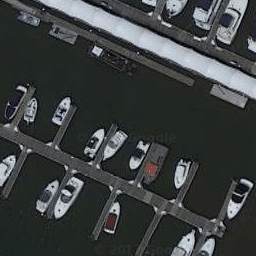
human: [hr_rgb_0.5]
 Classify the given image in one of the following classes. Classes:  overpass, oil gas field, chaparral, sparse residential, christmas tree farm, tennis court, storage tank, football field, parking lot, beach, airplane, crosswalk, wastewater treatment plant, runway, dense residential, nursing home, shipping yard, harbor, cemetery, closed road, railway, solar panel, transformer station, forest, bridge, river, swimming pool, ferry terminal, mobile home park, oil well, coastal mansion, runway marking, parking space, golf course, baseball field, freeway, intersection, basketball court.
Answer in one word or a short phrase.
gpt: harbor